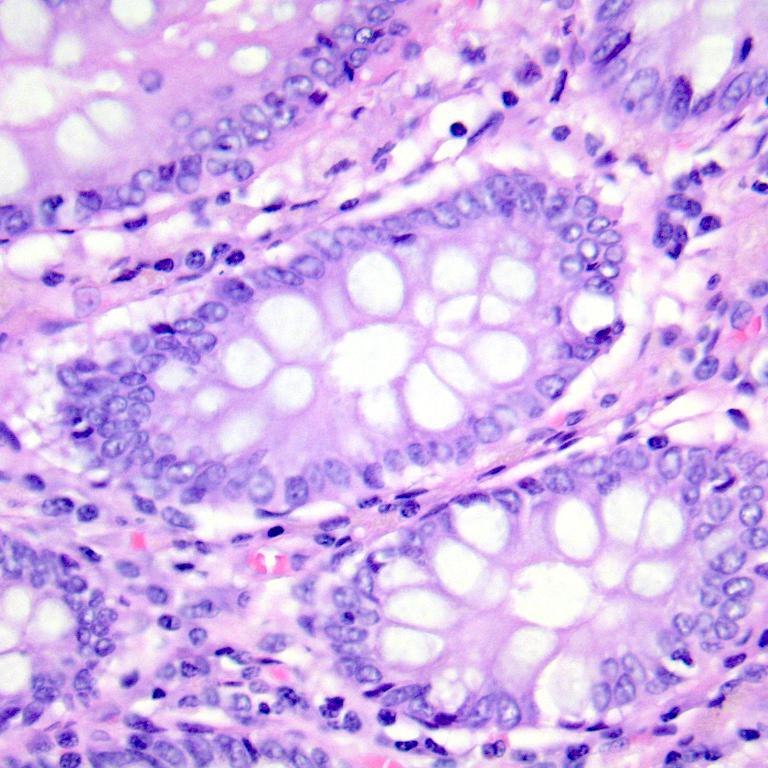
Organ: colon
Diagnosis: benign